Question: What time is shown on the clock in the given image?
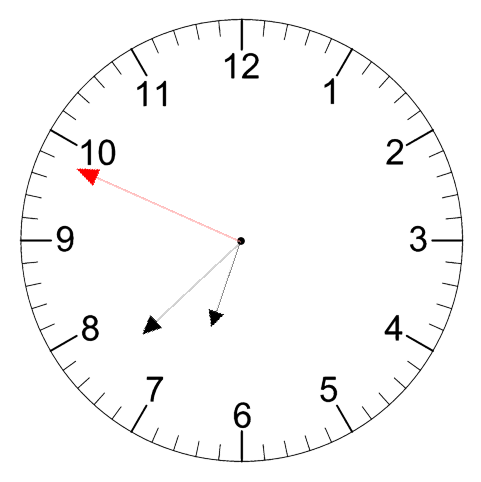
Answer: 06:37:49